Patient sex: M
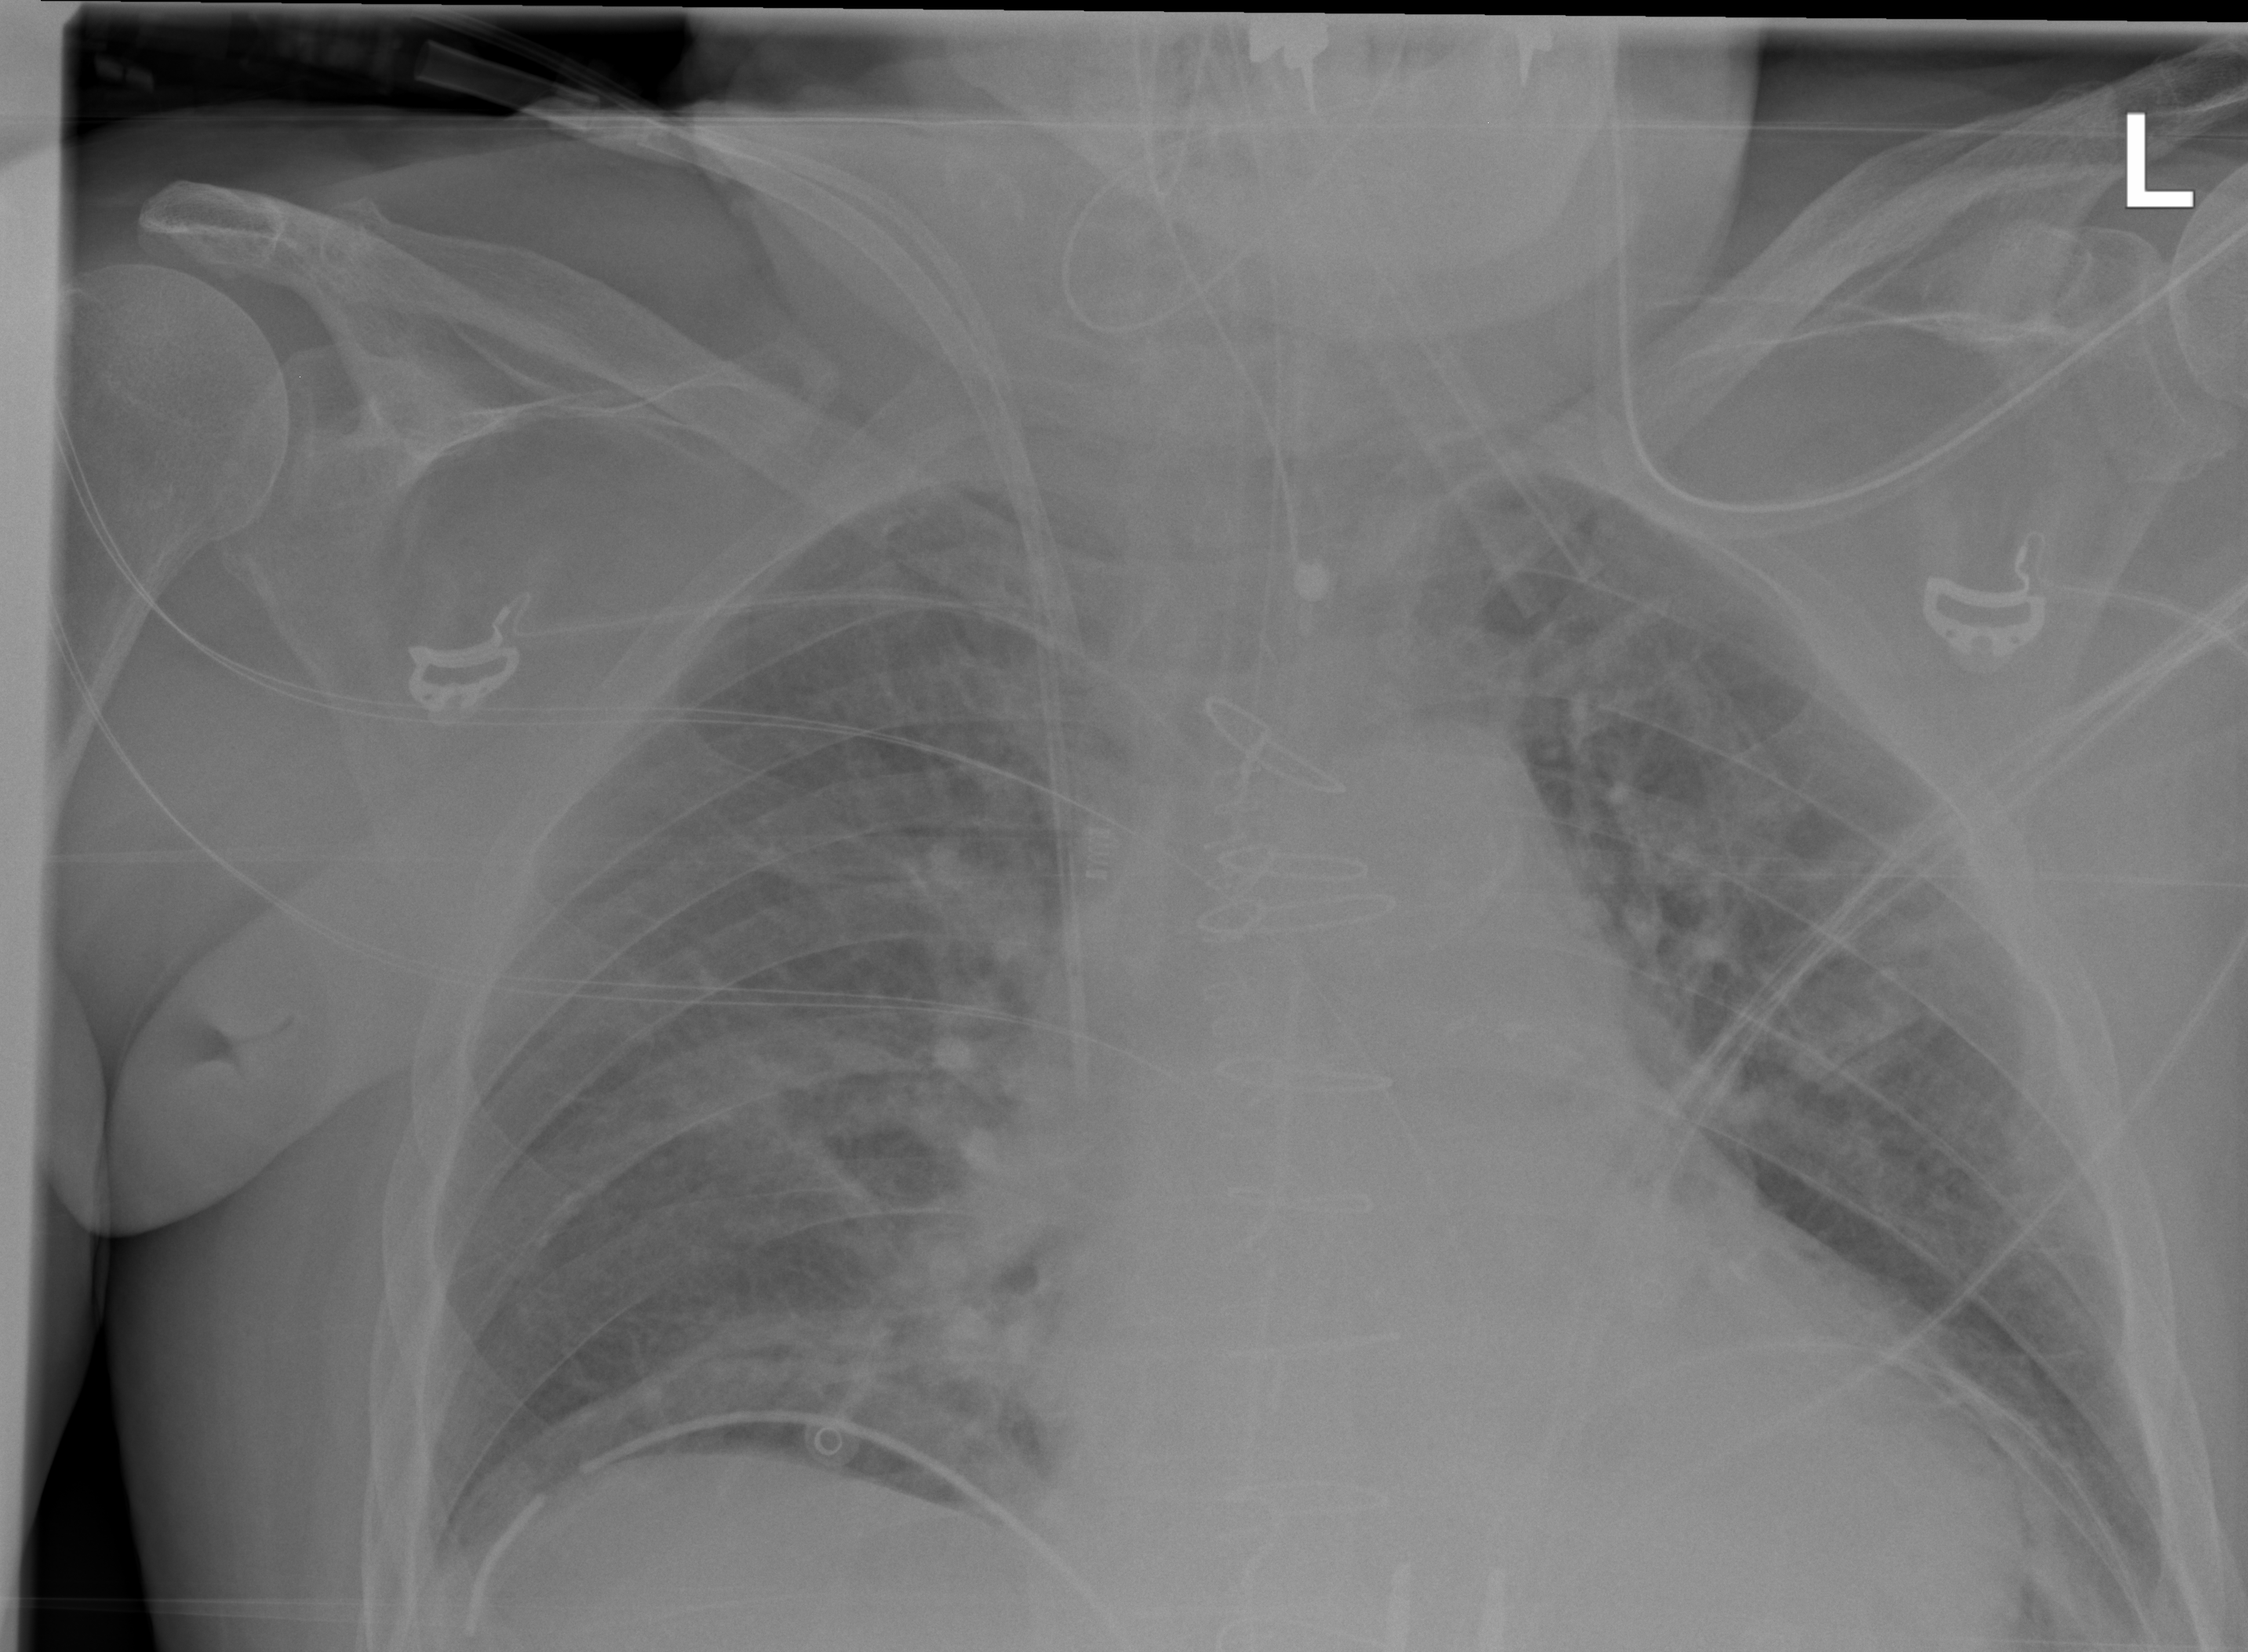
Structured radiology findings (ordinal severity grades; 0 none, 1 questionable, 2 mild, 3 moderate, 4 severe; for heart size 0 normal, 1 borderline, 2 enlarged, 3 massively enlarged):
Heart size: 2
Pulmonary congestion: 2
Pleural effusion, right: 0
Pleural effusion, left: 1
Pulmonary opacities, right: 2
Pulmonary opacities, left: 2
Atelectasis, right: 2
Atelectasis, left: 2